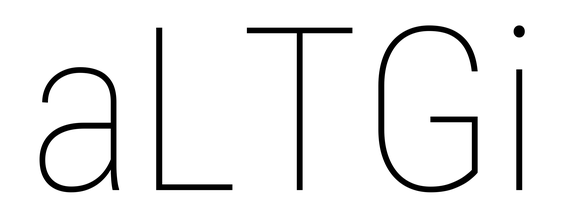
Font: Roboto_Condensed_Thin